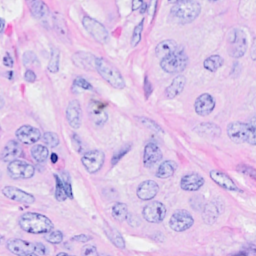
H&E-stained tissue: Breast